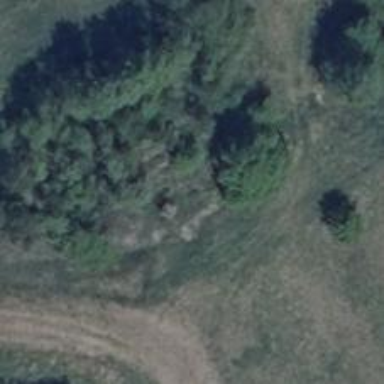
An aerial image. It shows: Hunting stand.